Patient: sex F, age 35
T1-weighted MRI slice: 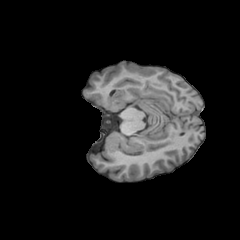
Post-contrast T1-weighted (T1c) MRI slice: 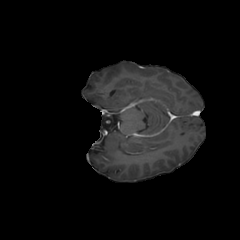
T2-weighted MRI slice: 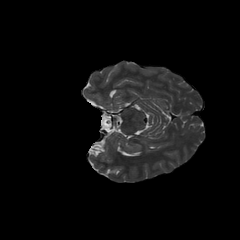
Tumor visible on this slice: no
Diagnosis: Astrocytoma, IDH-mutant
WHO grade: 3